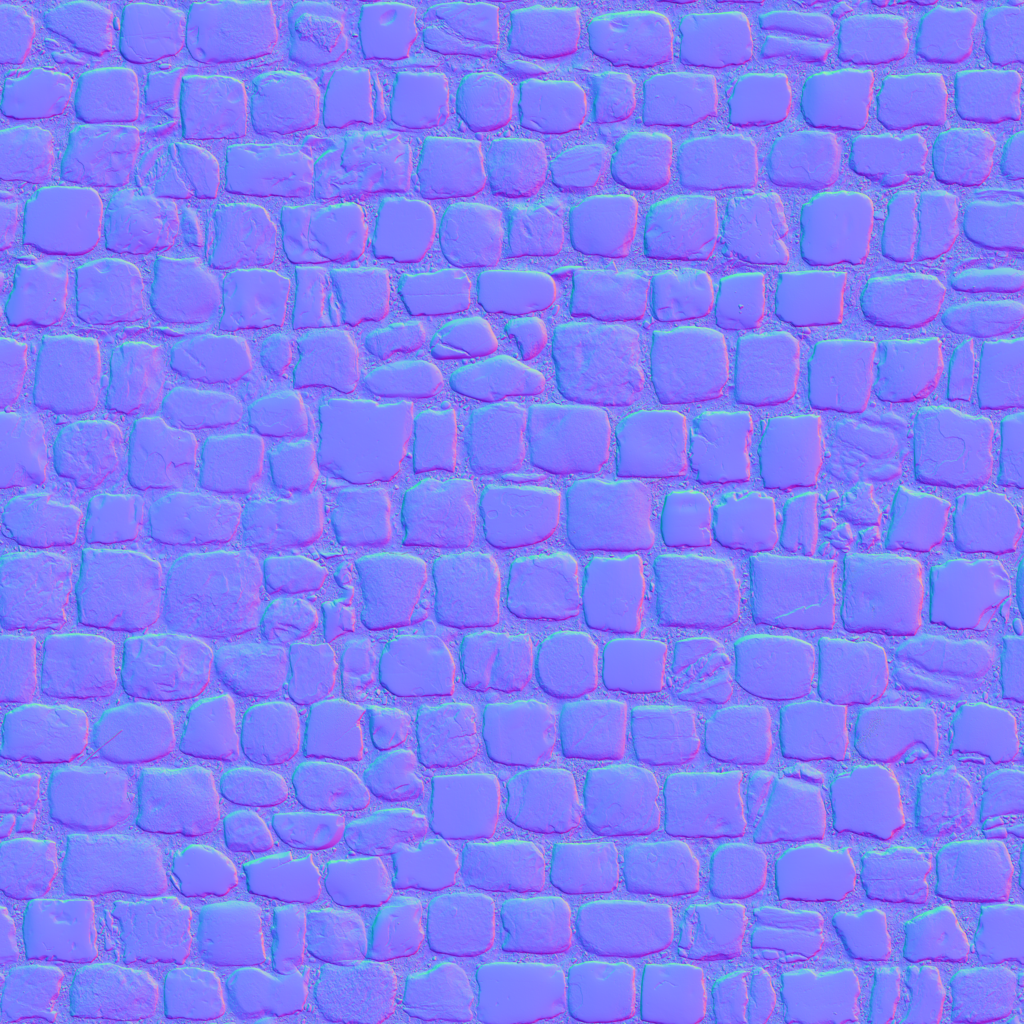
Texture map type: NormalGL